Chest X-ray:
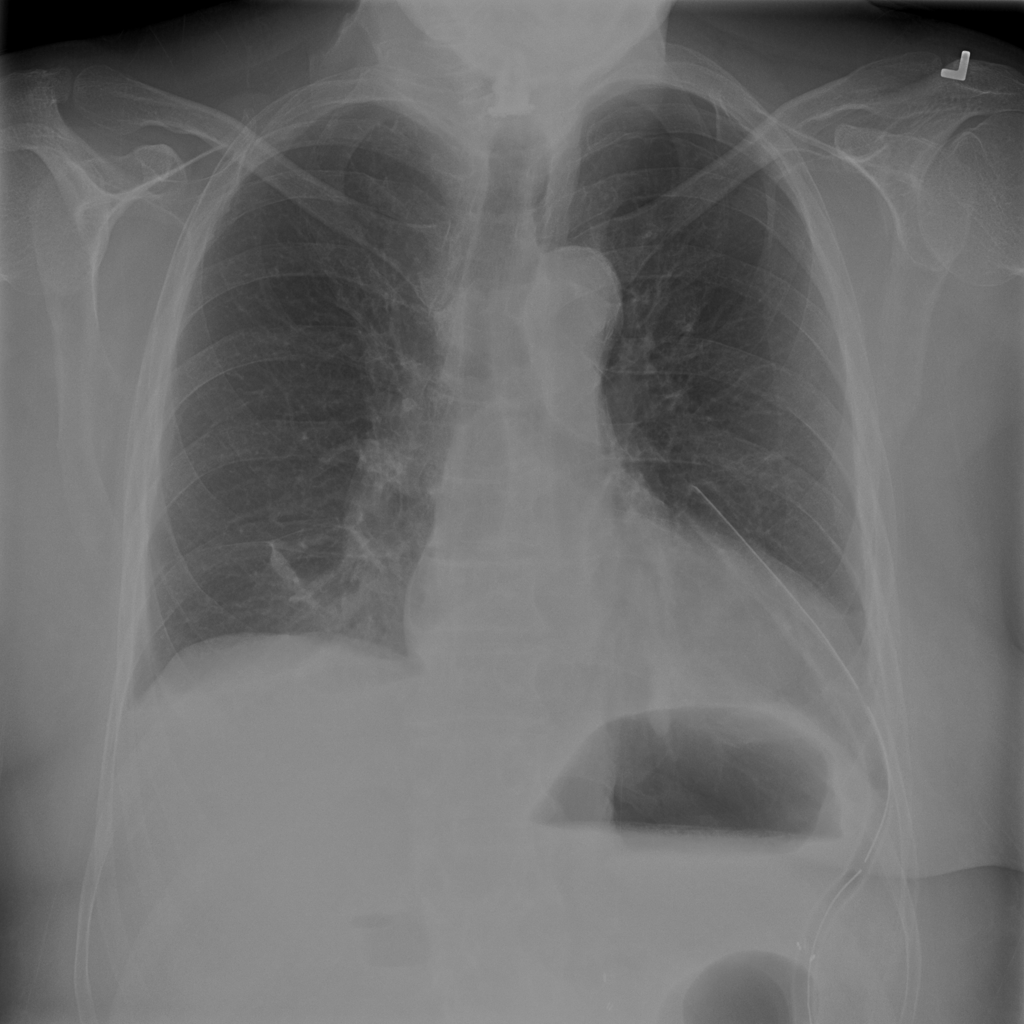
Findings: Consolidation, Effusion, Pneumothorax
No abnormal finding: no